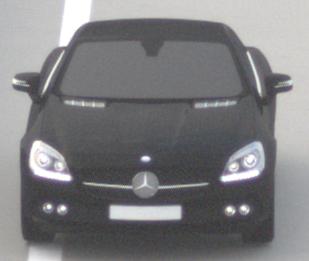
Make: Mercedes-Benz
Model: SLK 200
Detailed model: SLK-Class (172)
Model produced from: 2011/03
Model produced until: 2015/04
Doors: 2
Color: black
Road condition: dry road
Daytime: morning or afternoon
Contrast: low contrast